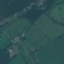
Land use / land cover class: Pasture